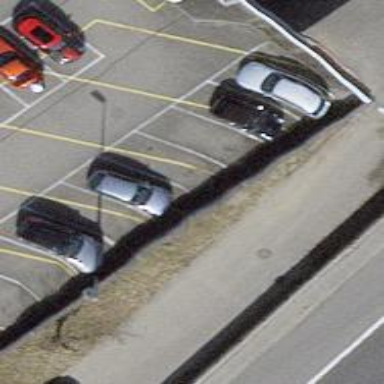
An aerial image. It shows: Car-sharing service available at this location.